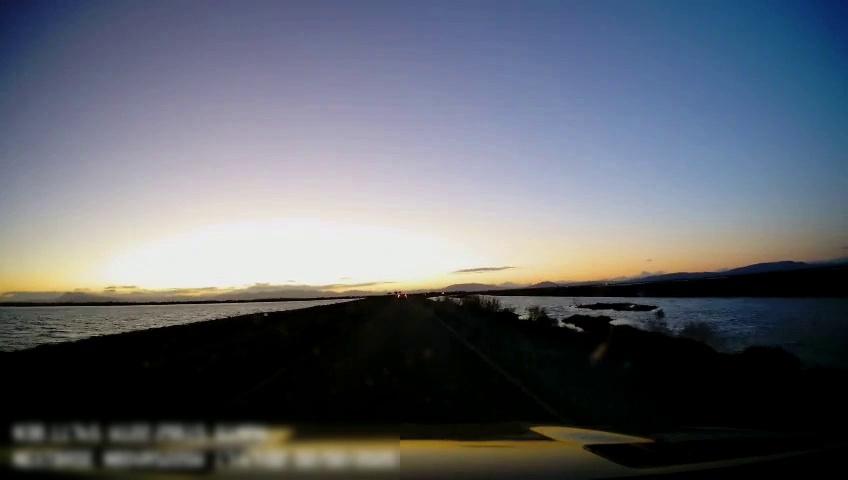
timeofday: Dusk/Dawn/Twilight
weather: Sunny
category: Drivable Space
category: Lanes | Current Lane
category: Lanes | Current Lane